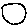
Label: circle